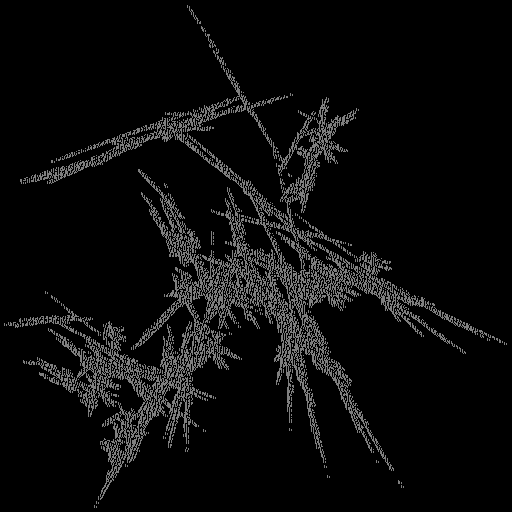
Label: groundpine